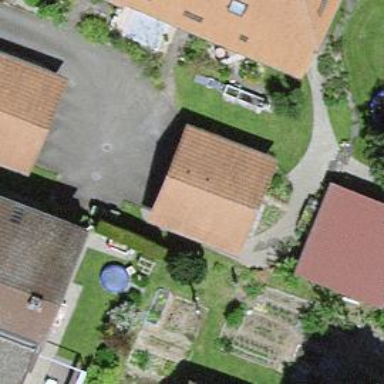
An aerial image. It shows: Garage.